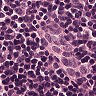
Metastatic tissue present: no